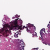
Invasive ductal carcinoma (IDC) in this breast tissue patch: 0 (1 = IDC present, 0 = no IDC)